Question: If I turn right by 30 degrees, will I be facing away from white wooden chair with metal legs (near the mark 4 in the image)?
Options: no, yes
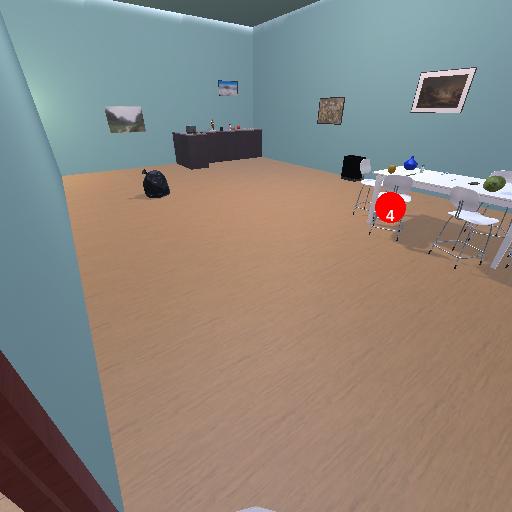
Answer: no